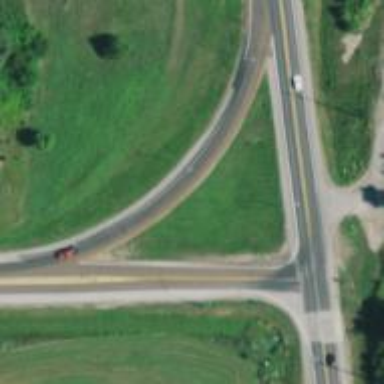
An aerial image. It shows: Asphalt trunk link road.